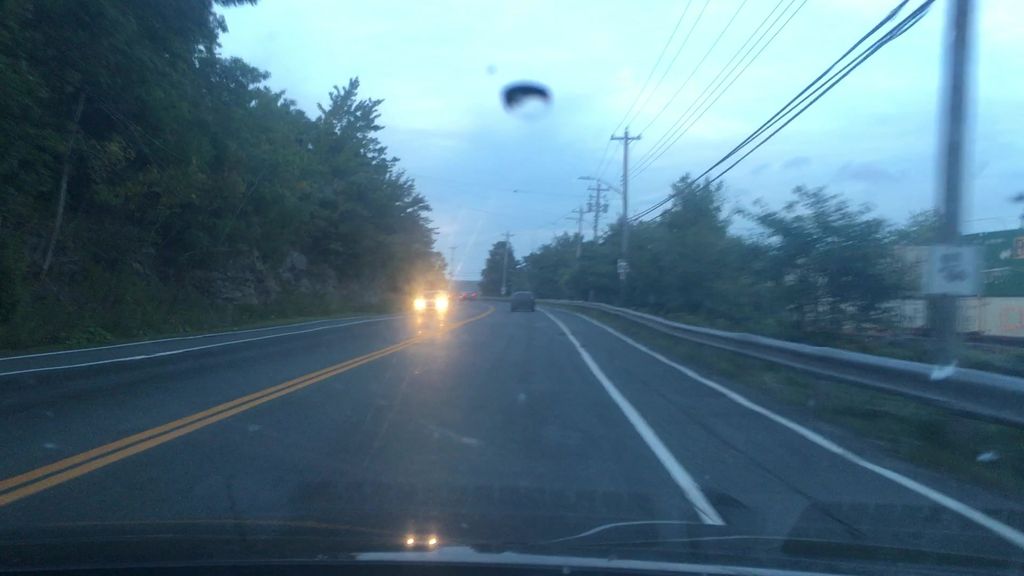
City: halifax